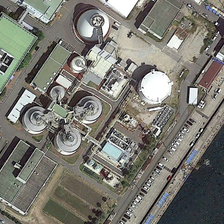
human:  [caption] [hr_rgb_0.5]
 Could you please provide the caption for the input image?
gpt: several storage tanks and several buildings are in a factory near a river .

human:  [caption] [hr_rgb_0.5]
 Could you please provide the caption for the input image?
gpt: several storage tanks and several buildings are in a factory near a river .

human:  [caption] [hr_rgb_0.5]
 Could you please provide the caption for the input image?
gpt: several storage tanks and several buildings are in a factory near a river .

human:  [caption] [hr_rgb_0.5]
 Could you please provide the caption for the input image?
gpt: several storage tanks and several buildings are in a factory near a river .

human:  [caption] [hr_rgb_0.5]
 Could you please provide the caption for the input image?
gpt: several storage tanks and several buildings are in a factory near a river .